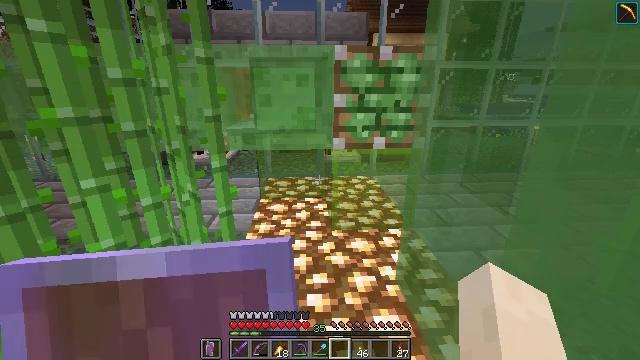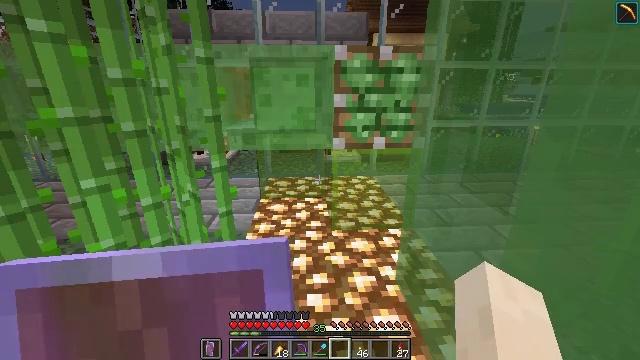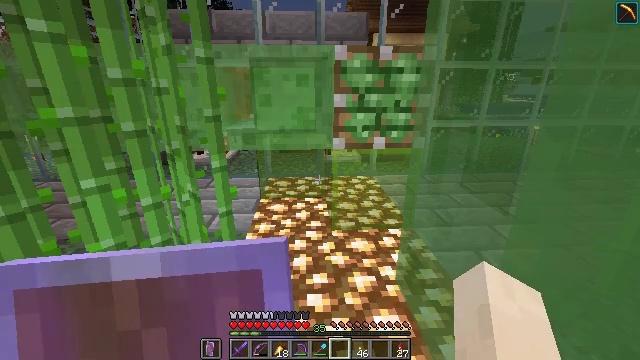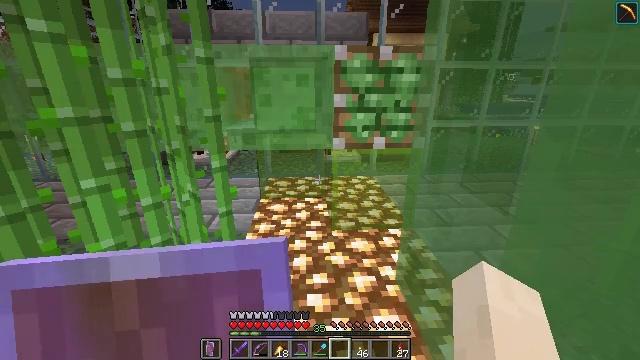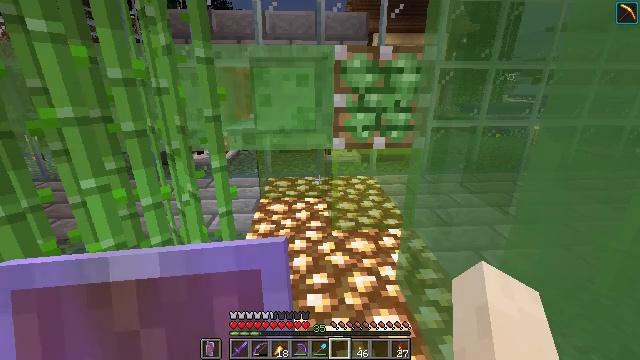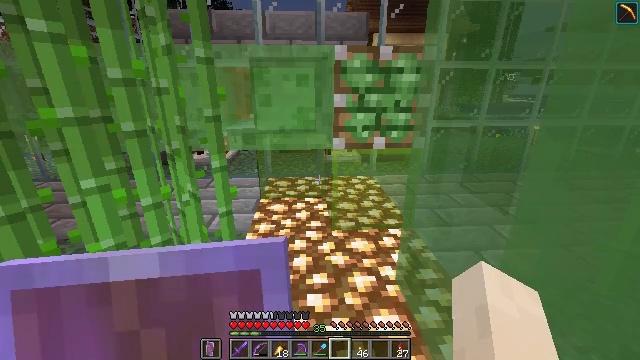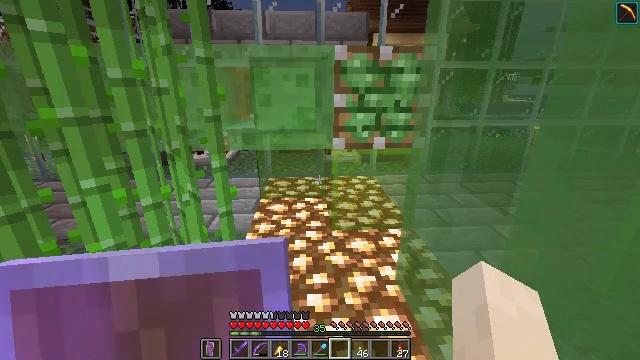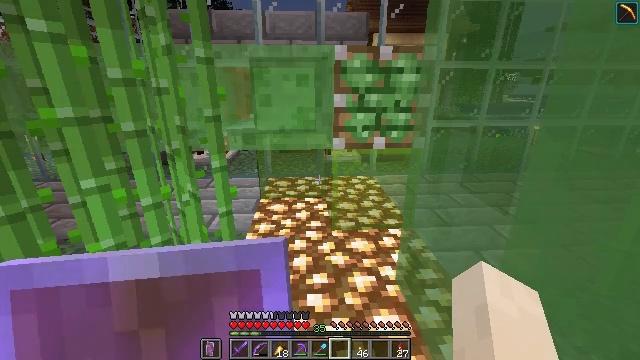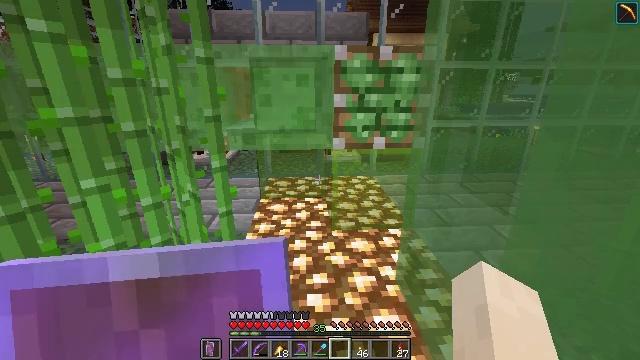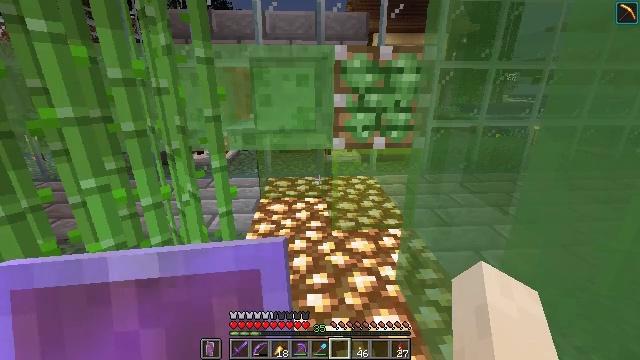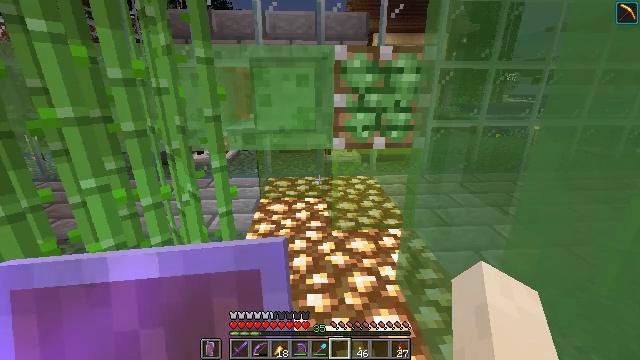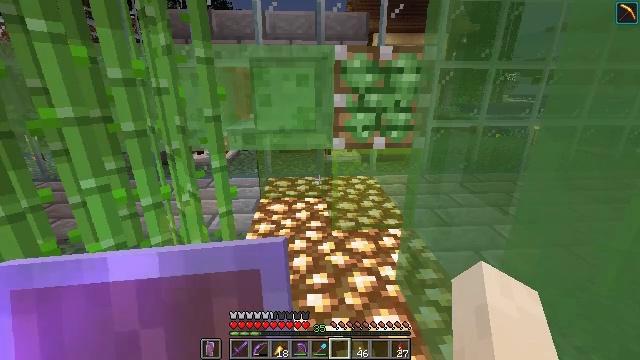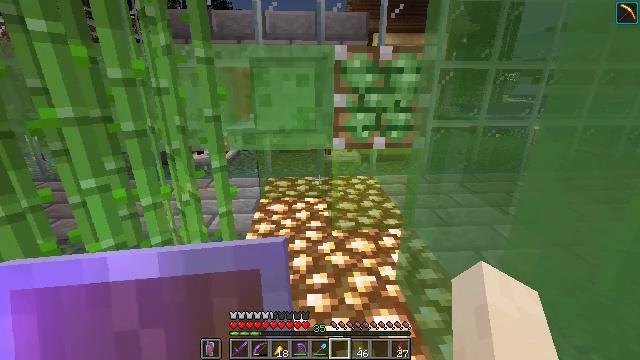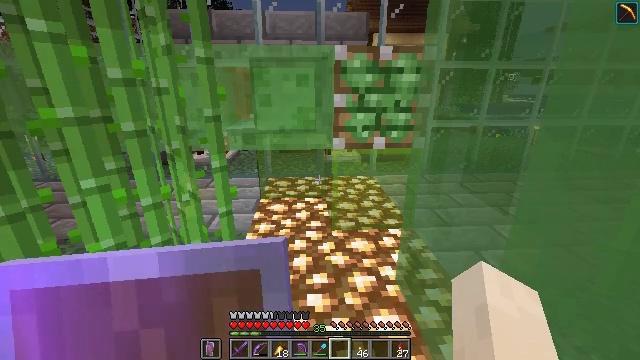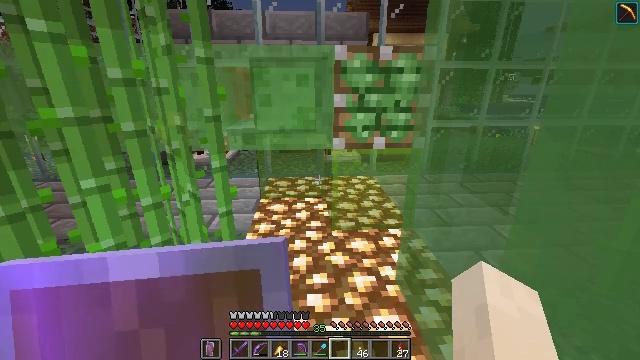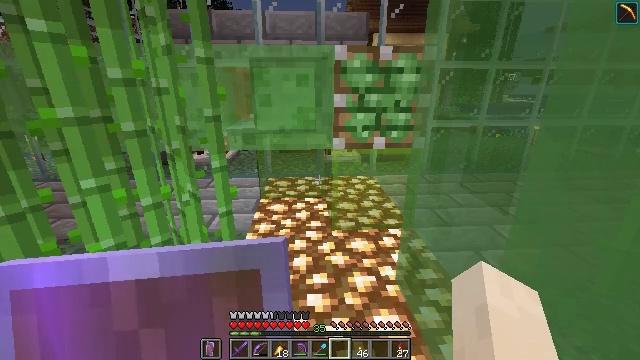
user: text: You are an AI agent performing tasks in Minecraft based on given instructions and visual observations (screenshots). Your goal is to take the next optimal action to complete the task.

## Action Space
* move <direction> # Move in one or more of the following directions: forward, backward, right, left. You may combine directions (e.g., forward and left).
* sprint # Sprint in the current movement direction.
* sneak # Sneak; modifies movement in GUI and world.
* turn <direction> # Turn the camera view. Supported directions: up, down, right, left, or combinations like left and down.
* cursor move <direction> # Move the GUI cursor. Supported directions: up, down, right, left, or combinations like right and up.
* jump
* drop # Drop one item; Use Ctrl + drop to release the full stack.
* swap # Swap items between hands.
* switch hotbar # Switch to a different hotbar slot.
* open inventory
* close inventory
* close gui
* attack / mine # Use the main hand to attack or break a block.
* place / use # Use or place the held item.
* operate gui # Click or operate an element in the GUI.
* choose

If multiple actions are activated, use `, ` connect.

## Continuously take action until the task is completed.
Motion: motion action
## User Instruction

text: Attack the slime block to pick it up.
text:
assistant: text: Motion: no_op
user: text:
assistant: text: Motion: no_op
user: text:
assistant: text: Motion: no_op
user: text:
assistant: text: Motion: no_op
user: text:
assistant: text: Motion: no_op
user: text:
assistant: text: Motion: no_op
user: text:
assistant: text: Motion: no_op
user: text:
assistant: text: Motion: no_op
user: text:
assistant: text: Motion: no_op
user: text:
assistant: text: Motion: no_op
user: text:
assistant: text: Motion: no_op
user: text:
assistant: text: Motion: no_op
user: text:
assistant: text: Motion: no_op
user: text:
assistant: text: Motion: no_op
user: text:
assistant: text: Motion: no_op
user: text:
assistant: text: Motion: no_op
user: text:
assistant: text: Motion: no_op
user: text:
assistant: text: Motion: no_op
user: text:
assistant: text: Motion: no_op
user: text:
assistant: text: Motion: no_op
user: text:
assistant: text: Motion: move forward
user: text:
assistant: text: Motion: move forward, turn right
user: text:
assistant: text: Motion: move forward, turn right
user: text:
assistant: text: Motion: move forward and move left, turn right and down
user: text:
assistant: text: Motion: move forward and move left, turn right
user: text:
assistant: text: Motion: move left
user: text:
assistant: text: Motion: no_op
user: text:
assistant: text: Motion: no_op
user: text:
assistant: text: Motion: move right
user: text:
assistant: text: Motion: move right